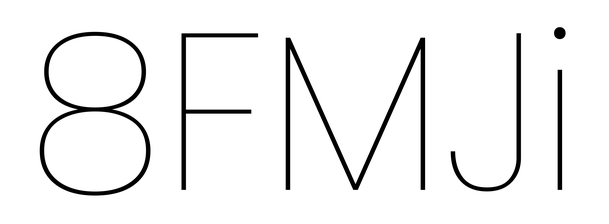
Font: Poppins-Thin